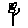
Label: flower